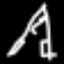
Label: The Eiffel Tower